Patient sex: M
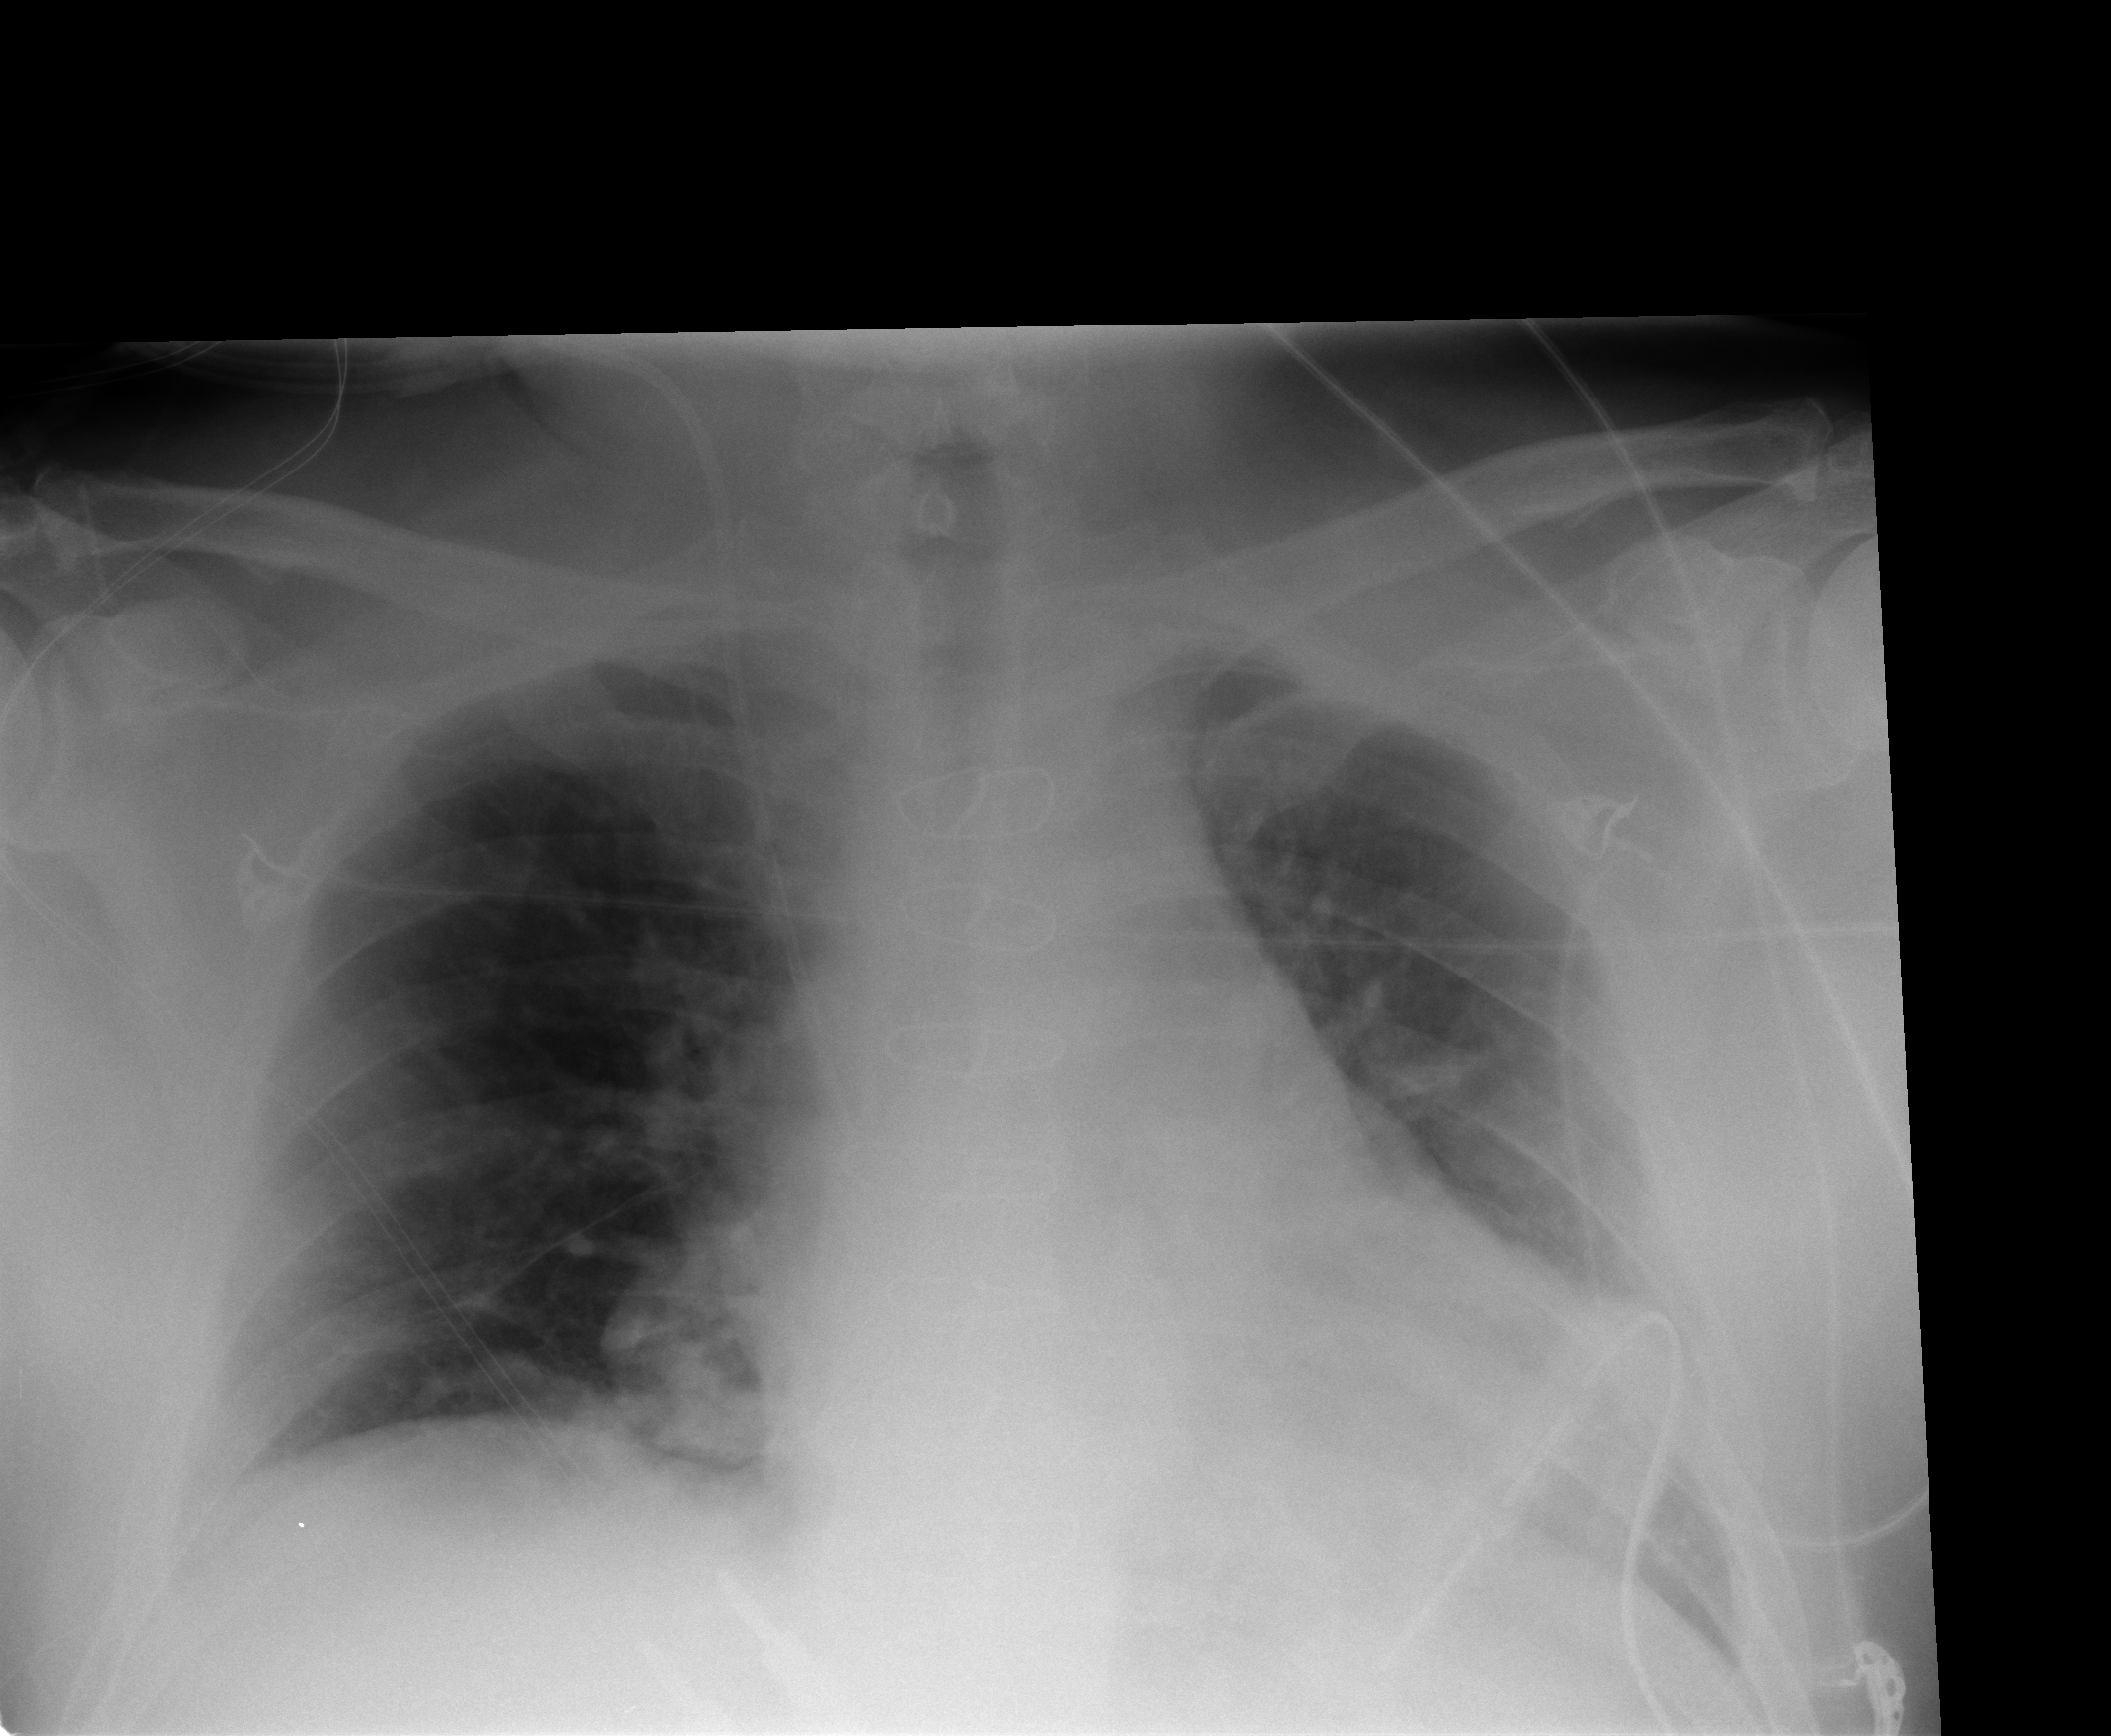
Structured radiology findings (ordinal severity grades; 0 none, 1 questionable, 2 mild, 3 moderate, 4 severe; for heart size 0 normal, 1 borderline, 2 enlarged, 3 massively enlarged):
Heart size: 2
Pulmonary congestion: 2
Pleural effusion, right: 0
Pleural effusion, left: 1
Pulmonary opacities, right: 0
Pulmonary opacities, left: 0
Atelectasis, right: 2
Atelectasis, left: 2